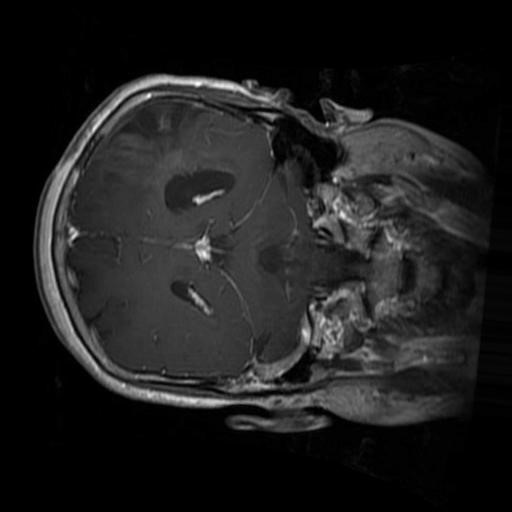
Label: brain_glioma